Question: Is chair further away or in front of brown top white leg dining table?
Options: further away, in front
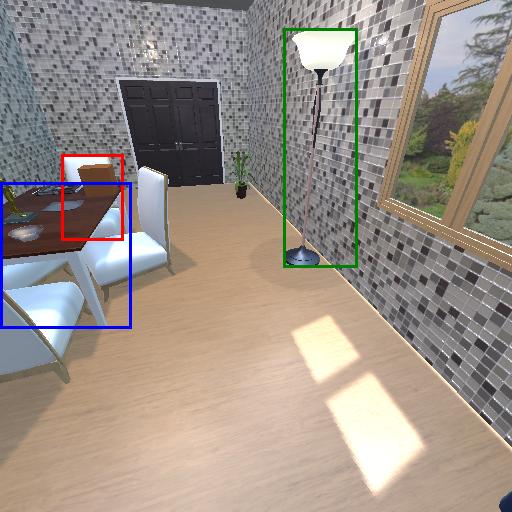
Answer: further away